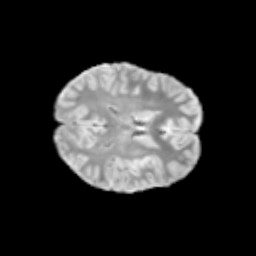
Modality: T2w
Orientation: axial
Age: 10
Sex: male
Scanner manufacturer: siemens
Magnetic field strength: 3 T
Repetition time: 3.8 s
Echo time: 0.07 s